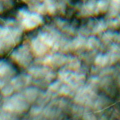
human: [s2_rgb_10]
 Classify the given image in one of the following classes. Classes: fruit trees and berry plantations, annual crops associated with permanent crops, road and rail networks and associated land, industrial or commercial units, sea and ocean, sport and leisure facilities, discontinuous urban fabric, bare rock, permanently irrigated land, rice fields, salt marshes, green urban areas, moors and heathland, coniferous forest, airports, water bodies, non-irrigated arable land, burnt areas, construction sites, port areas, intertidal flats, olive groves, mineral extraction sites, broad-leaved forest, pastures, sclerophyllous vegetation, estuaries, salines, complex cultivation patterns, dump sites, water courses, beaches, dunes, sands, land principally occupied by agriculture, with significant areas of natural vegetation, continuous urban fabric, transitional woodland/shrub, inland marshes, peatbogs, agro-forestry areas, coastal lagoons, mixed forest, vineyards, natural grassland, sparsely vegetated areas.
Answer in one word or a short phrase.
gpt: coniferous forest, mixed forest, transitional woodland/shrub, peatbogs